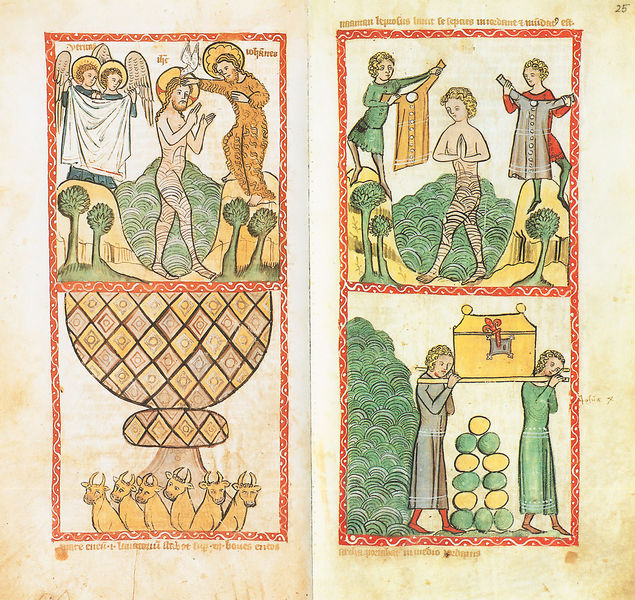
Titel: Heilsspiegel
Schlagwörter: flügel, wasser, bäume, fluss, grün, zeichnung, rot, hemd, bibel, johannes, gewand, engel, fell, rinder, illustration, kopie, christus, jesus, mittelalter, taufe, miniatur, handschrift, schatz, ziegen, gehörn, heinrich, johannes der täufer, jordan, buchmalerei, codex, chronik, schatztruhe, bundeslade, seeligsprechung, taufe 14.jh.